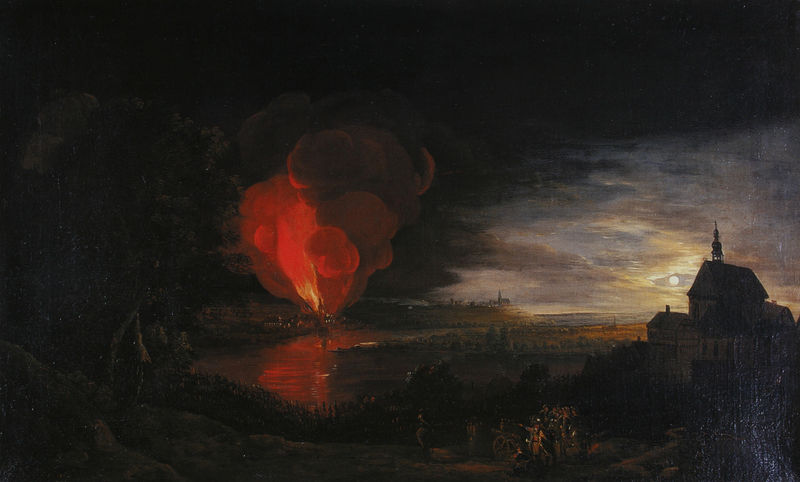
Titel: Blick auf das brennende Kostheim bei der Belagerung von Mainz 1793
Künstler: (Johann) Georg Schneider
Standort: Mainz
Institution: Landesmuseum
Schlagwörter: angriff, baum, berg, blau, dunkel, feuer, gemälde, gruppe, himmel, kampf, wasser, weiß, wolken, bäume, fluss, gelb, kirchturm, landschaft, menschen, ocker, see, stadt, ufer, abend, hell, licht, nacht, orange, schwarz, ölbild, dach, gebäude, haus, rot, schloss, weg, leute, malerei, öl, dämmerung, ferne, horizont, häuser, hügel, morgen, spiegelung, weite, büsche, gewässer, kirche, qualm, rauch, sonne, dunkelheit, wald, turm, helldunkel, düster, abhang, dorf, tag, violett, hafen, ölgemälde, angst, brand, katastrophe, krieg, not, unglück, soldaten, mondlicht, bucht, kanone, mond, blut, burg, kirchenturm, dom, explosion, flammen, ruß, festung, mondschein, leinwand, napoleon, armee, schein, firnis, finsternis, hilfe, dramatisch, dramatik, menschengruppe, kanonen, vollmond, feuersbrunst, incendie, flussufer, église, feuerschein, mondnacht, ölgemädle, feu, guerre, kanonenkugel, lake, moon, canon, nachtstück, art van der neer, bramer, firnisglanz, karkelee, dark, attaque, couché de soleil, fire, artillerie